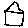
Label: house